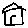
Label: house